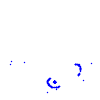
Particle: proton